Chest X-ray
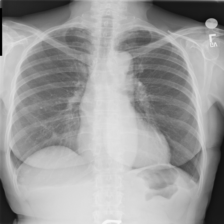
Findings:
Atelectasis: negative
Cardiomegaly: negative
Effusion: negative
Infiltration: negative
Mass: negative
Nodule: negative
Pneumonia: negative
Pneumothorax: negative
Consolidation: negative
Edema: negative
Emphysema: negative
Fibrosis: negative
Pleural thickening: positive
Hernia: negative